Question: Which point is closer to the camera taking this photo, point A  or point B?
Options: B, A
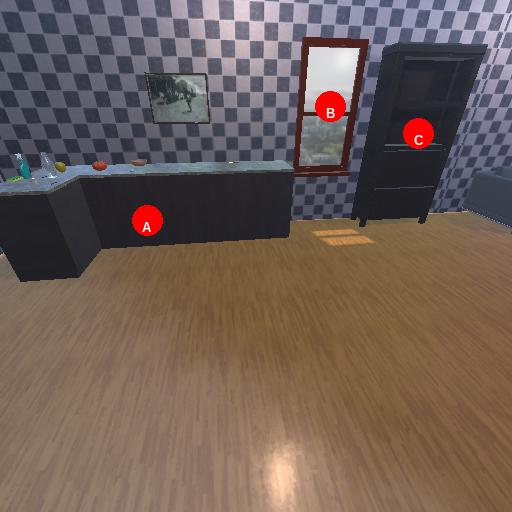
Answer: B